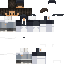
A female human skin with medium skin, wearing brown long hair dressed in a blue hoodie and brown pants, featuring a closed mouth.